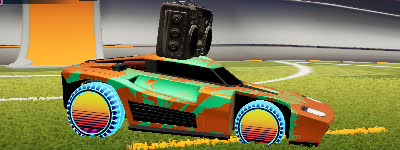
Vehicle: breakout